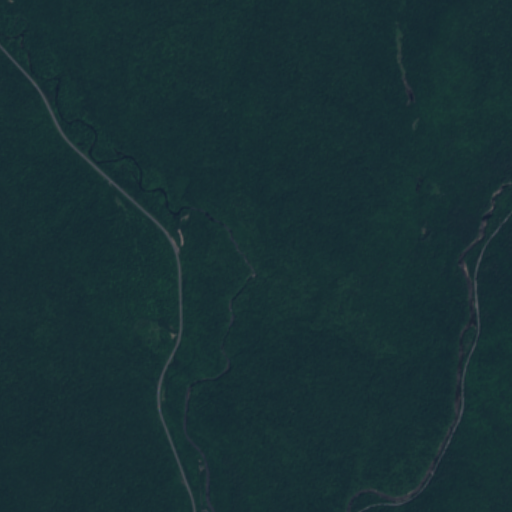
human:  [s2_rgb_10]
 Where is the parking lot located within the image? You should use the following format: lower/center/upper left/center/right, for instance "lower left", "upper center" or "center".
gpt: The parking lot is located in the center of the image.
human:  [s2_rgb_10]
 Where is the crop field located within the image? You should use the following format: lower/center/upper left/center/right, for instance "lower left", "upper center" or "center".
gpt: There is no crop field in the image.